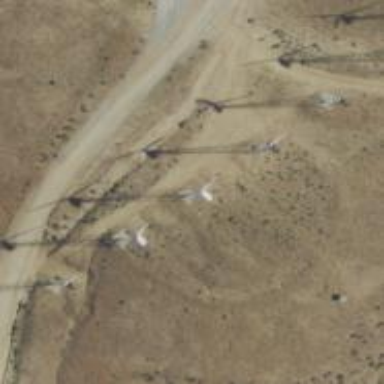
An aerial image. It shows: Wind power generator utilizing wind turbines.